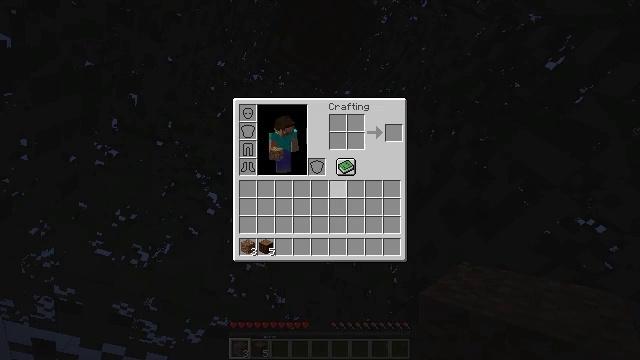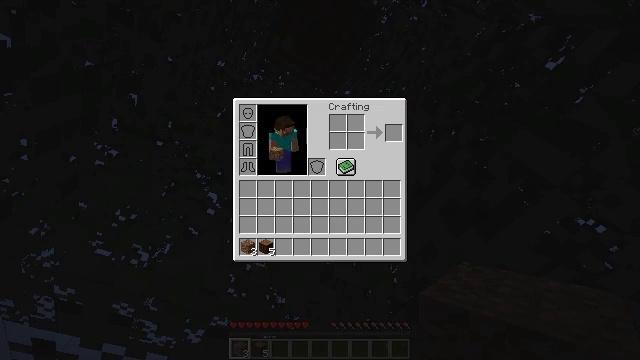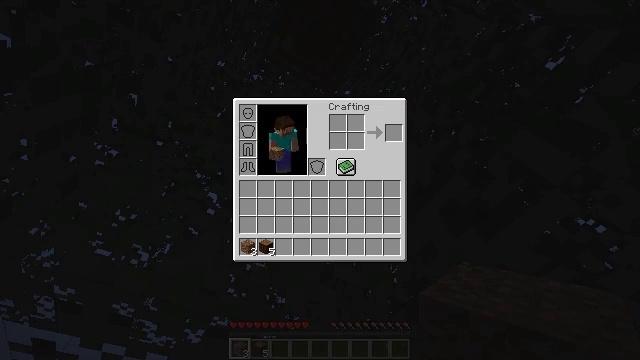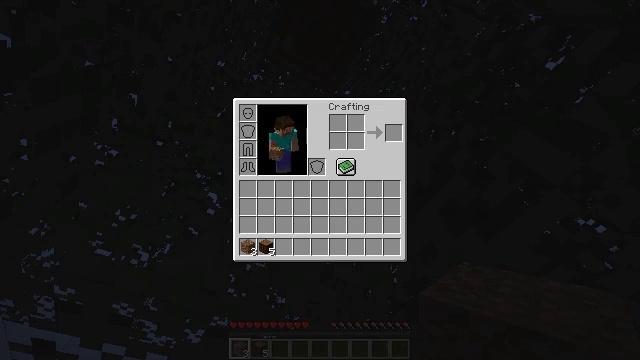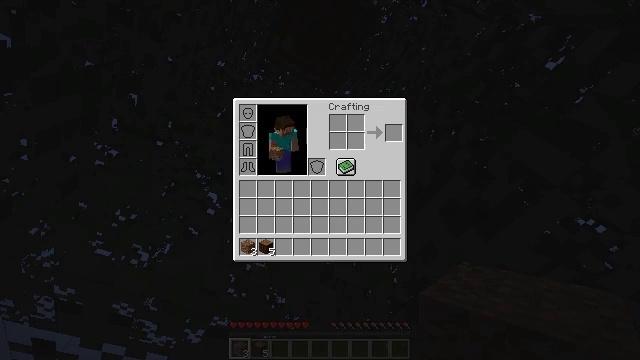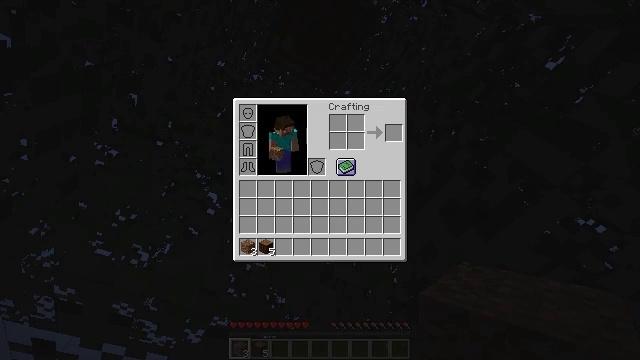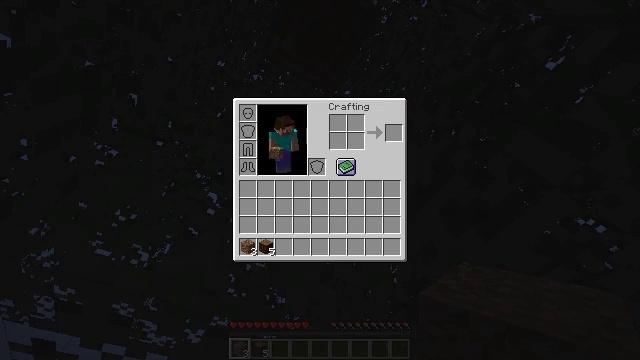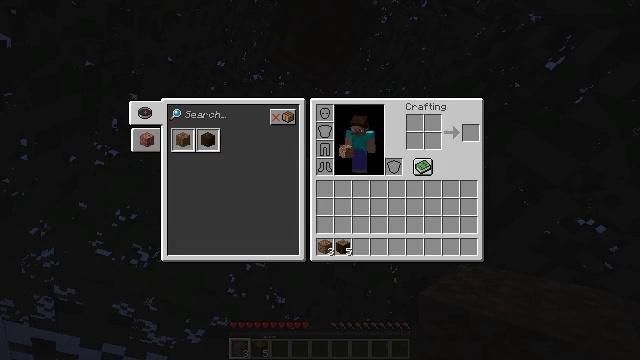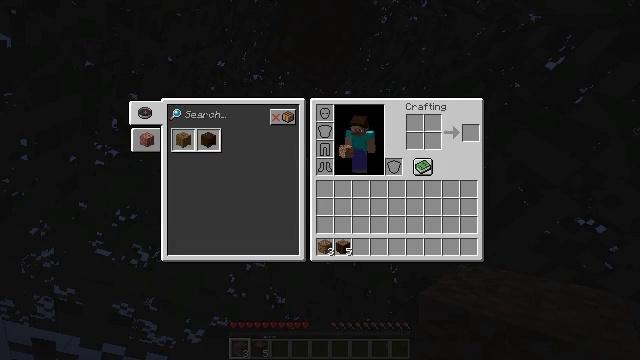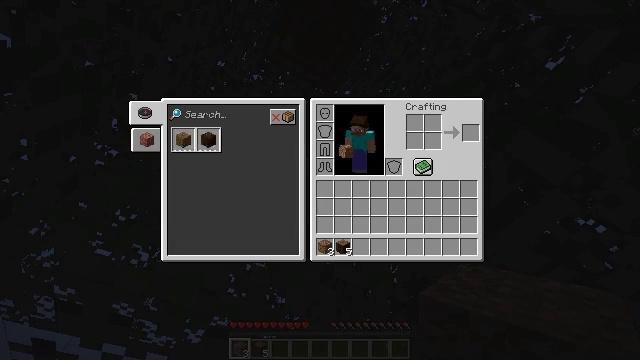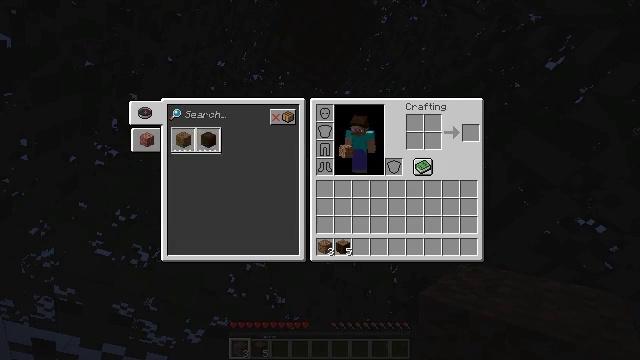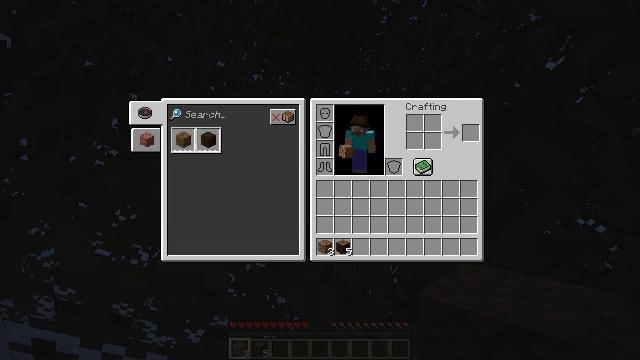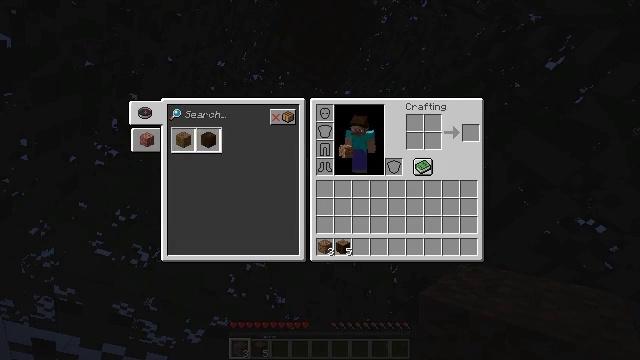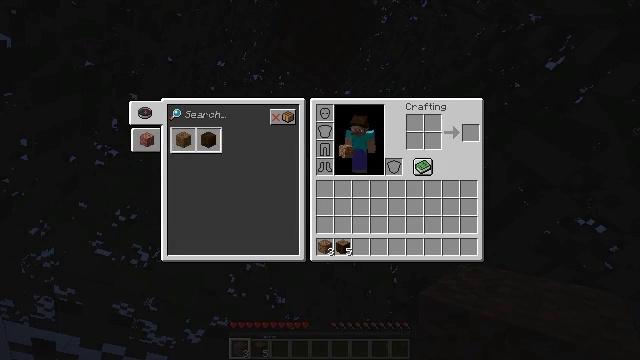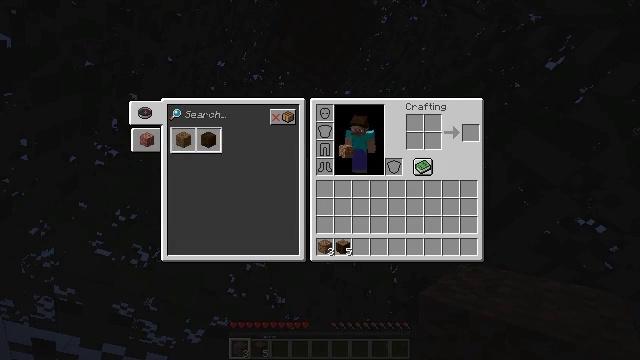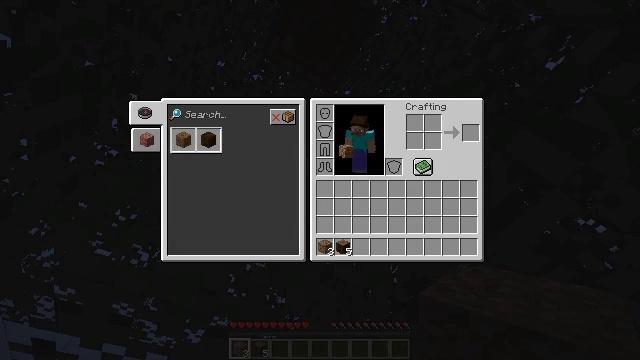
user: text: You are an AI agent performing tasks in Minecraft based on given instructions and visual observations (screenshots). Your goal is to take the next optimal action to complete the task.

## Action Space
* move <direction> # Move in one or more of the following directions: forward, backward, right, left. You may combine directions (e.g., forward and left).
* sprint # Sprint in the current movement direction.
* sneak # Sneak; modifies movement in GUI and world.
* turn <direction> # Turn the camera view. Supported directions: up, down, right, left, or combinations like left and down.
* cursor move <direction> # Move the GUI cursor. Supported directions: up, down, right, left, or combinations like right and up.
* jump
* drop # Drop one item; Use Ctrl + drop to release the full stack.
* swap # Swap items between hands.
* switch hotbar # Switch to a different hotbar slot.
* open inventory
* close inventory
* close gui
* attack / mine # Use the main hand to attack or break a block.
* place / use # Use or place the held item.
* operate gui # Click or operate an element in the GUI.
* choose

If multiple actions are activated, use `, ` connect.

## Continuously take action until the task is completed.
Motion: motion action
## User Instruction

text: Transform raw spruce into spruce wood.
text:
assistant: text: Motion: no_op
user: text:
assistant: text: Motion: no_op
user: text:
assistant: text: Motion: no_op
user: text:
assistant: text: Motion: no_op
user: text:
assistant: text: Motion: no_op
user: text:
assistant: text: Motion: no_op
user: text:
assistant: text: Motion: operate gui
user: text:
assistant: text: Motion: operate gui
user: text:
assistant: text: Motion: operate gui
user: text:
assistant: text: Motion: operate gui
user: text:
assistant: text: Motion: operate gui
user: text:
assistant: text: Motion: no_op
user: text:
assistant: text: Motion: no_op
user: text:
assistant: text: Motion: no_op
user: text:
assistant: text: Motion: no_op
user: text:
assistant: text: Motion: cursor move left
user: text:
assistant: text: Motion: cursor move left and up
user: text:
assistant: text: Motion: cursor move left and up
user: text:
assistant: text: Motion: cursor move left
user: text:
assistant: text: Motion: cursor move left
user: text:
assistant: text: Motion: no_op
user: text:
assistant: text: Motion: no_op
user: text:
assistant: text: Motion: no_op
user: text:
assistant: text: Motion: no_op
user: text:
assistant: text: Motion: no_op
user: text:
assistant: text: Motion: cursor move right
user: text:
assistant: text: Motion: cursor move right
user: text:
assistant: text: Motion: cursor move right
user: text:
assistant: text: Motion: cursor move right
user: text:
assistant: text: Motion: no_op